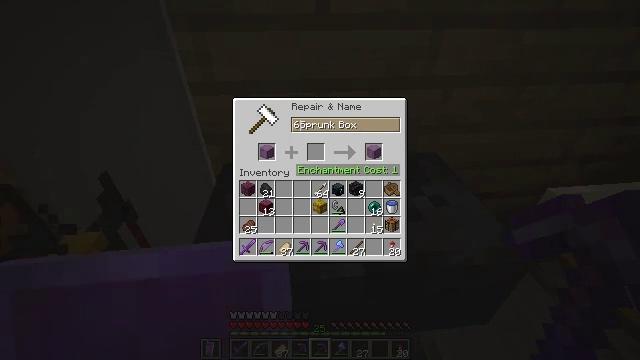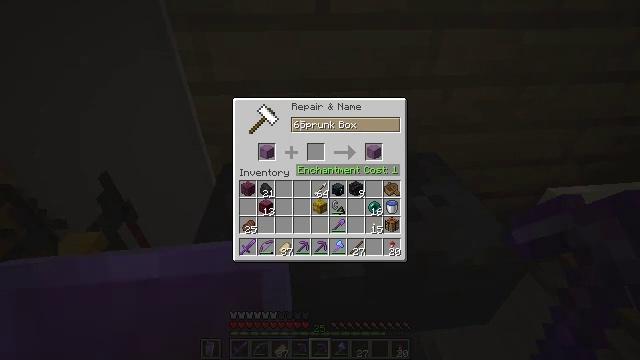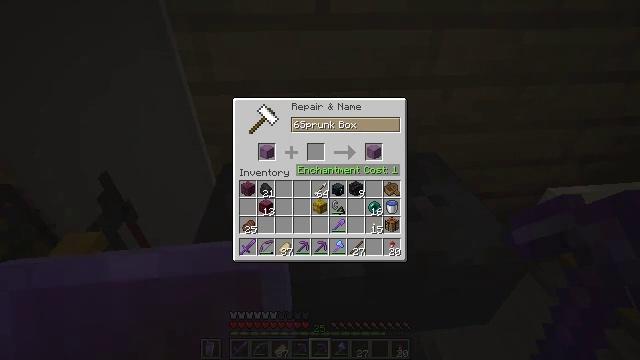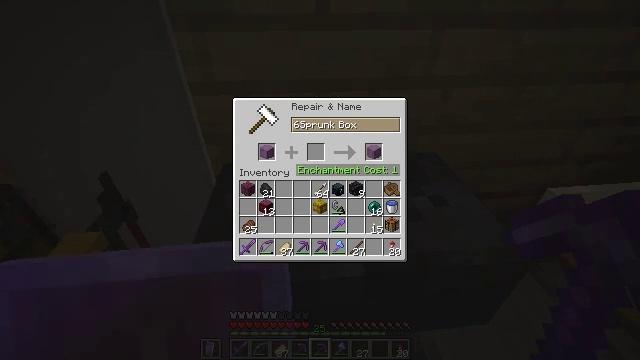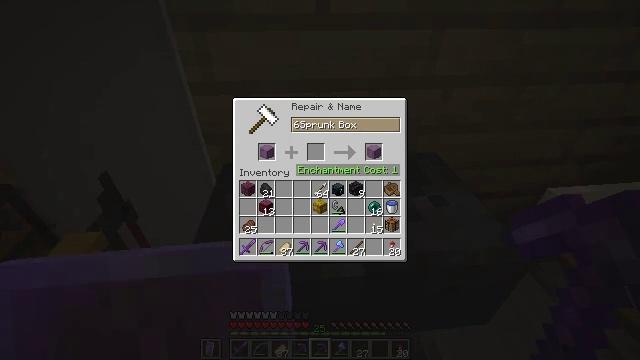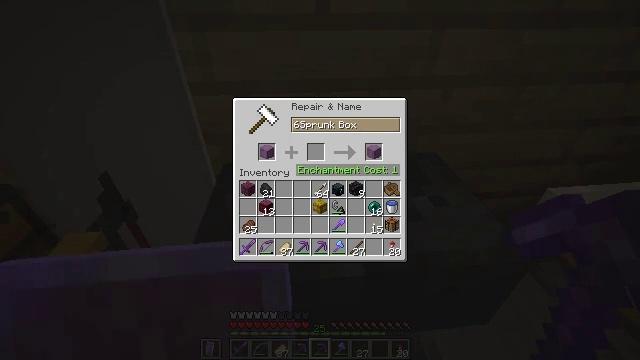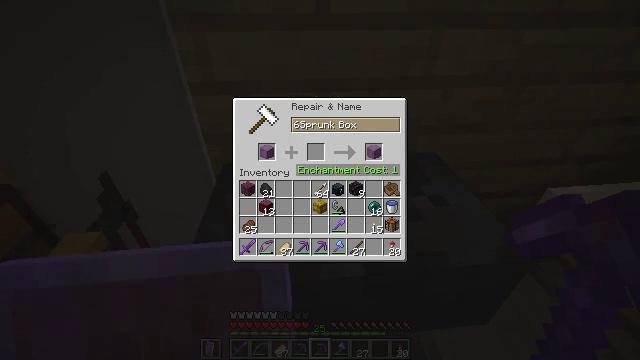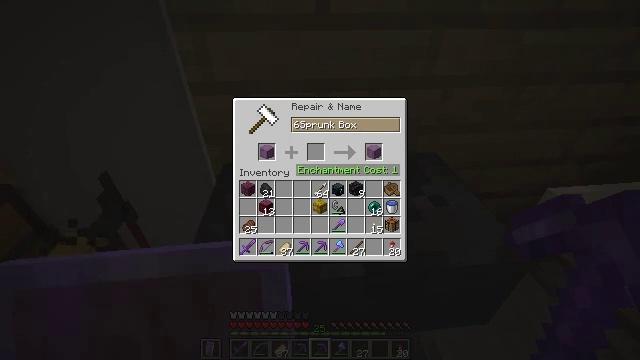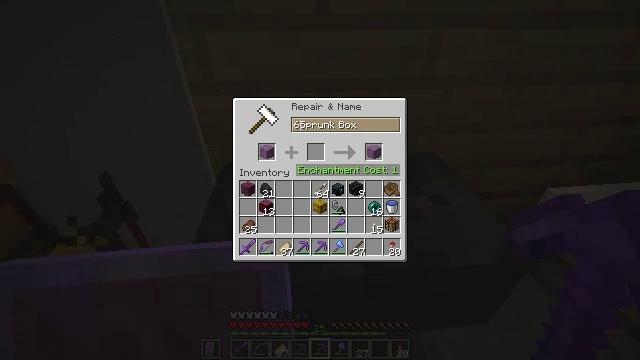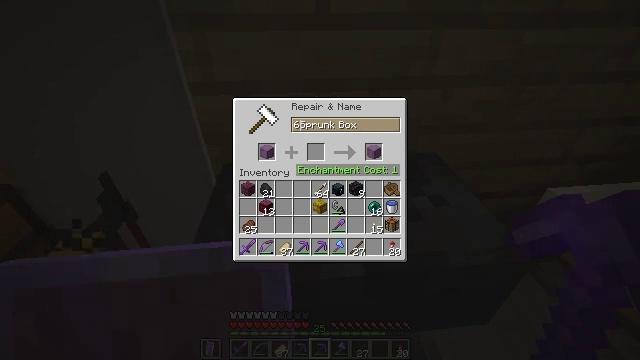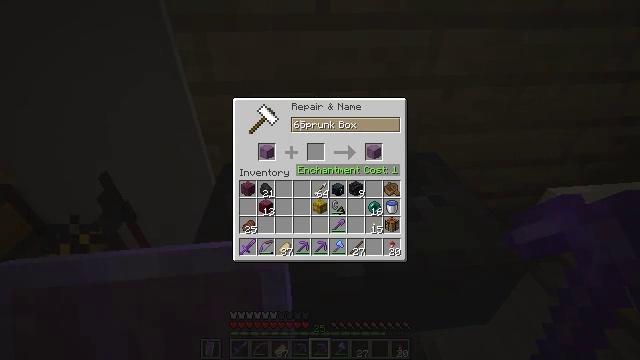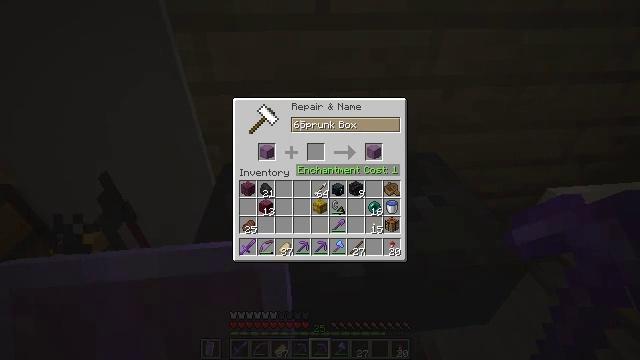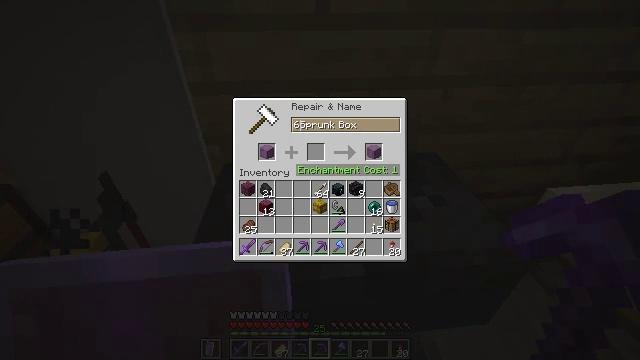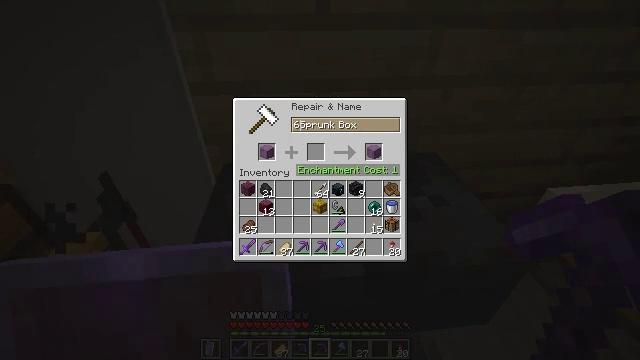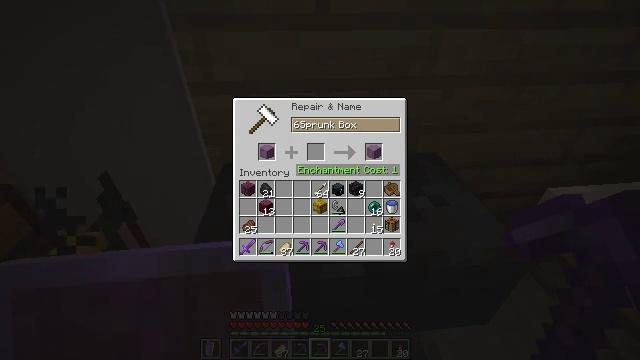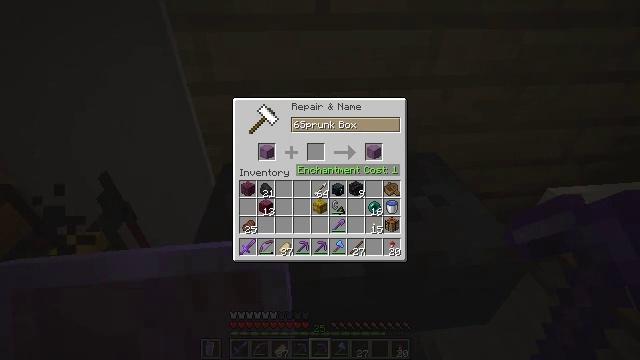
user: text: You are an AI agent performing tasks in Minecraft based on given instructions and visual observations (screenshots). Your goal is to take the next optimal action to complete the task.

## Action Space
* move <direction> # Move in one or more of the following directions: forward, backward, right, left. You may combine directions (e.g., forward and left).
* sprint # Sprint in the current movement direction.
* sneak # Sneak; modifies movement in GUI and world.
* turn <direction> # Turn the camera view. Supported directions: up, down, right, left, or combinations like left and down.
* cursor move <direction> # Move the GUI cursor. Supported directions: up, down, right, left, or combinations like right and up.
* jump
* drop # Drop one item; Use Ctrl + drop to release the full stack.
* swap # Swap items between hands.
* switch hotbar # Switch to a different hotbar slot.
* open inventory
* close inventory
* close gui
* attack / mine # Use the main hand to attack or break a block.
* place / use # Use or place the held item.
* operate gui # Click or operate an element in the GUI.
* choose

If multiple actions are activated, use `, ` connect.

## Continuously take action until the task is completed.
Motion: motion action
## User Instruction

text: Prepare to create magenta dye.
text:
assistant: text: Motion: no_op
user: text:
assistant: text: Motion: no_op
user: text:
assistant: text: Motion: no_op
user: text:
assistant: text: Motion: no_op
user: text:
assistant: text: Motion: no_op
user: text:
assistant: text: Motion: no_op
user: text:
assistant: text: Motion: no_op
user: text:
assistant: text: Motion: no_op
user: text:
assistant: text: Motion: no_op
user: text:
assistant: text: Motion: no_op
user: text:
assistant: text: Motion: no_op
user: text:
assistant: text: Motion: no_op
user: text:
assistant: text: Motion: no_op
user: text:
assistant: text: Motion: no_op
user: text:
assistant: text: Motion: no_op
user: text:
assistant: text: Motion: no_op
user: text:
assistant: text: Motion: no_op
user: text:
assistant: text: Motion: no_op
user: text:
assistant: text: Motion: no_op
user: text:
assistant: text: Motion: no_op
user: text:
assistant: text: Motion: no_op
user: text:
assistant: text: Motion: no_op
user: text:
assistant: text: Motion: no_op
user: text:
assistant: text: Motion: no_op
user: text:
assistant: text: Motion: no_op
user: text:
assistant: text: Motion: no_op
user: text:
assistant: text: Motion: no_op
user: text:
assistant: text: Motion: no_op
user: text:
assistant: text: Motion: no_op
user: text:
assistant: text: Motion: no_op